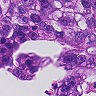
Metastatic tissue present: yes